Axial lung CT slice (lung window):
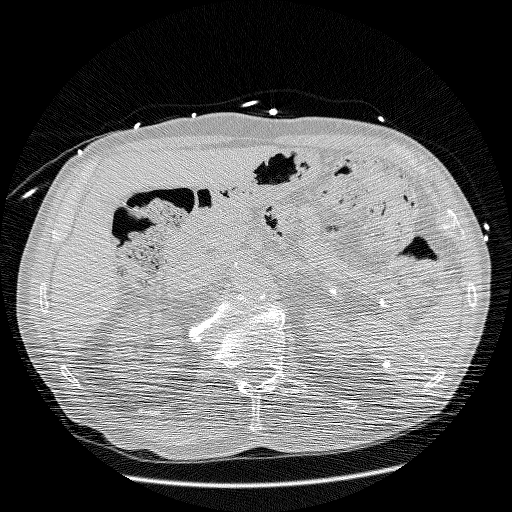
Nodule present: no